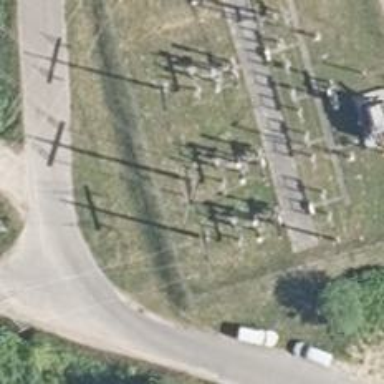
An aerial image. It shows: Power pole.